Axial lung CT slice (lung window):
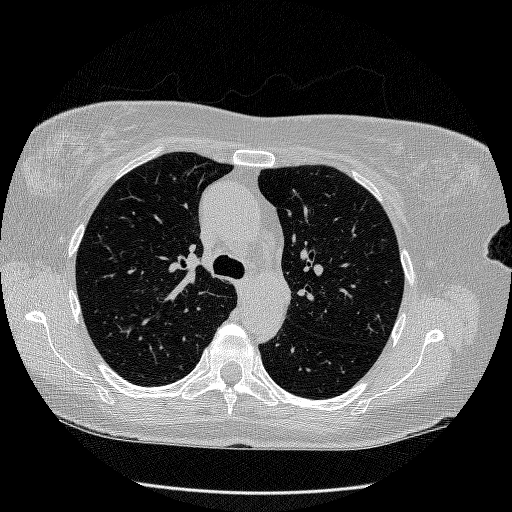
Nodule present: no